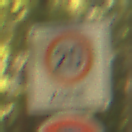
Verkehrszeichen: BeginnZone20
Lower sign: EingeschraenktesHalteverbot
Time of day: Midday
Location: Outdoor (Nature)
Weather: PartlyCloudy
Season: NotSpecified
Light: Natural